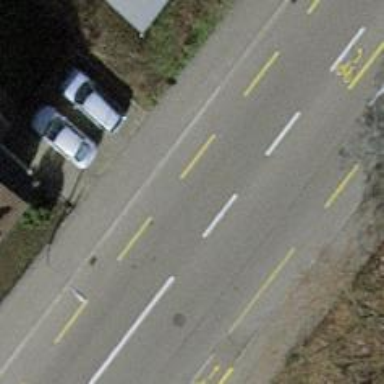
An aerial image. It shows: Secondary road with asphalt surface and lanes for cycling in both directions.